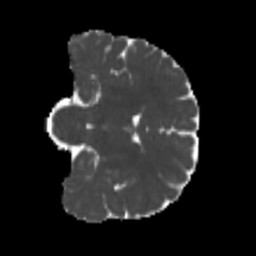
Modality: MD
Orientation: coronal
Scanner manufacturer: siemens
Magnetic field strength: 3 T
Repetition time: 4 s
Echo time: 0.0594 s